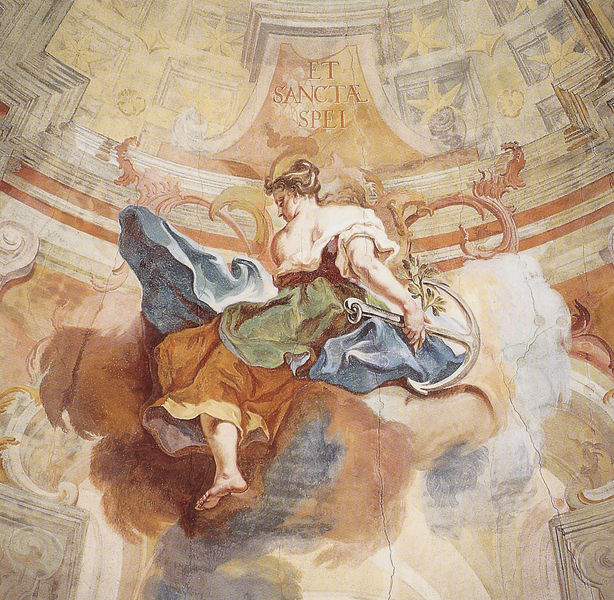
Titel: Personifikation der Spes, Detail aus dem Kuppelfresko
Standort: Birnau am Bodensee, Wallfahrtskirche (EU - D - BW)
Schlagwörter: blau, blätter, felsen, fuß, gemälde, himmel, laub, umhang, weiß, wolken, grün, braun, frau, kleid, orange, rücken, rot, wolke, muster, ornament, rock, alt, arm, barock, falten, halten, stein, steine, ast, gewand, haare, decke, blatt, renaissance, schulter, fliegen, engel, reiten, bein, rückenansicht, schrift, italien, risse, farbe, kuppel, wehen, wandmalerei, zweig, barfuß, sterne, allegorie, personifikation, göttin, ranke, kapelle, fresko, anker, schnecke, hoffnung, kraut, fresco, monument, michelangelo, deckenmalerei, kassettierung, raffael, scheinarchitektur, ölzweig, spes, sancta, sixtinische, et, bodschultern, spei